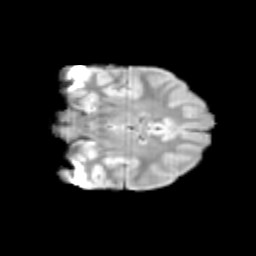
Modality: T2w
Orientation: coronal
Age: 10
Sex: female
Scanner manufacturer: siemens
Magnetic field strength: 3 T
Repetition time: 3.8 s
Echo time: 0.07 s